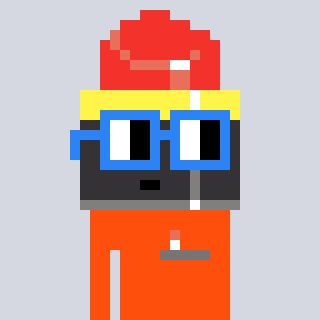
a pixel art character with square blue glasses, a lipstick-shaped head and a orange-colored body on a cool background